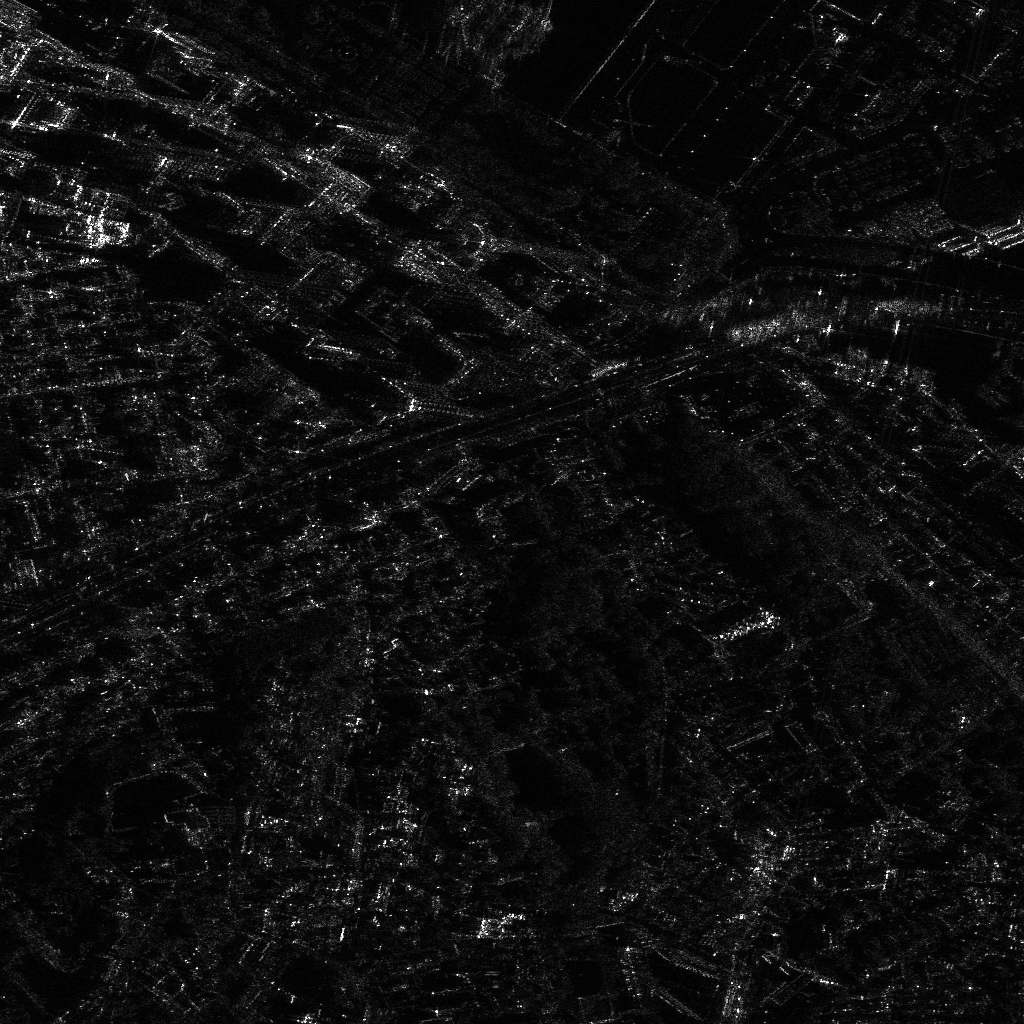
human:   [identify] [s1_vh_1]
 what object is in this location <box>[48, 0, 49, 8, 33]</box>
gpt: <ref>1 medium container at the top</ref>